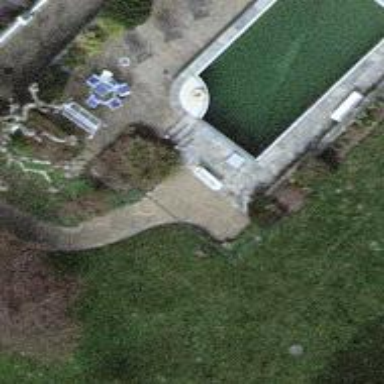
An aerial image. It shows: Swimming pool located in leisure land.